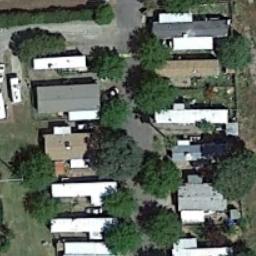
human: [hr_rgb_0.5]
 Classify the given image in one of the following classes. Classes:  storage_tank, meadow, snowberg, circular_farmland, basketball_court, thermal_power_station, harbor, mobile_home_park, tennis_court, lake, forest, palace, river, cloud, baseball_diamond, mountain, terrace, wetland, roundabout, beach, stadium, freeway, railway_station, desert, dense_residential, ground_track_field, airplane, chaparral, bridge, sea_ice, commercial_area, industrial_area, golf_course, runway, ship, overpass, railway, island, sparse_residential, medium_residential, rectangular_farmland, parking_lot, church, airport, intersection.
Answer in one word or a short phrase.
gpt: mobile_home_park